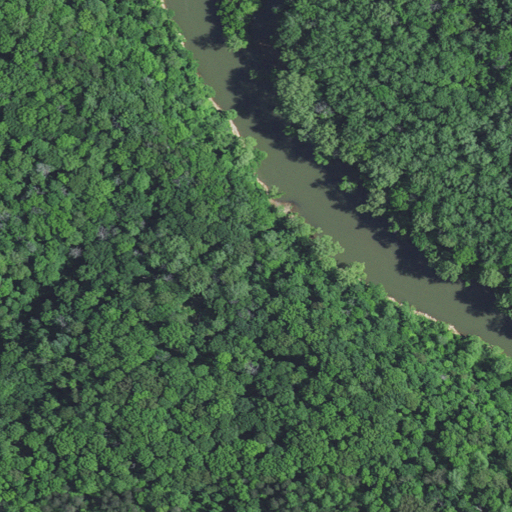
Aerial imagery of valley in Kentucky named Cow Ford Hollow containing deciduous forest, open water, herbaceous wetlands, and woody wetlands